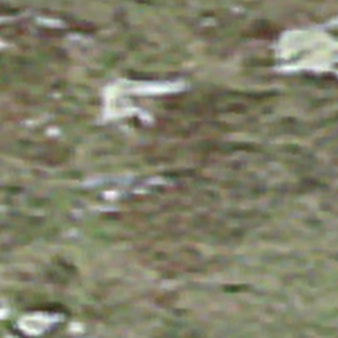
Label: other